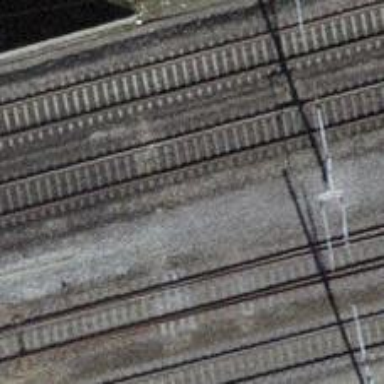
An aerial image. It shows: Railway bridge with electrified contact line. There is one track on the bridge.